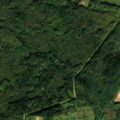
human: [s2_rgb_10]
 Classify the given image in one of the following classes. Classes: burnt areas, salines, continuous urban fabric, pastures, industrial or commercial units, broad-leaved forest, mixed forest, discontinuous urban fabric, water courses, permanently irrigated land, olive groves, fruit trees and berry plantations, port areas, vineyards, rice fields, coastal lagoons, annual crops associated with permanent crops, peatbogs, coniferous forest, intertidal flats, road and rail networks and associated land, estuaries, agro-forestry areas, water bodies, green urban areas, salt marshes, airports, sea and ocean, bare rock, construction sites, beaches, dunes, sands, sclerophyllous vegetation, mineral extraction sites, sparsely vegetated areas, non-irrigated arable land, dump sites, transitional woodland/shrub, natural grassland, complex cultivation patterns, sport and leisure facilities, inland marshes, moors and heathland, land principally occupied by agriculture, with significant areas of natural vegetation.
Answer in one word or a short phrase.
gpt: non-irrigated arable land, complex cultivation patterns, broad-leaved forest, mixed forest, transitional woodland/shrub